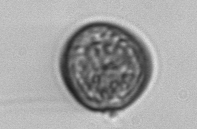
Label: Prorocentrum